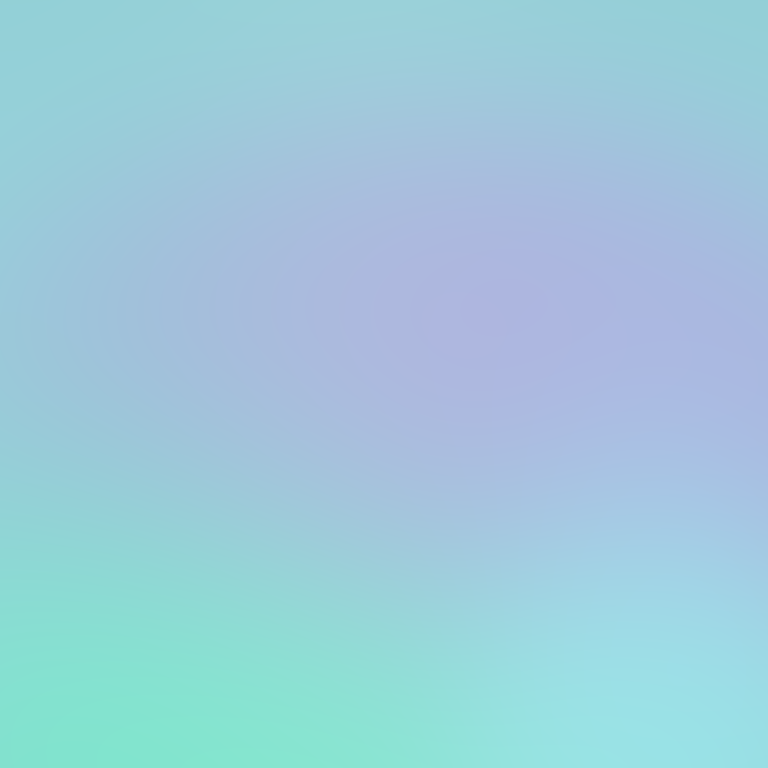
Abstract light effect, smooth gradient from soft teal to gentle lavender, serene atmosphere, diffuse glow, no room, no furniture, no objects.